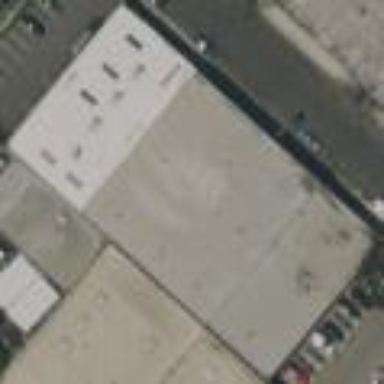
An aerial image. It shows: Warehouse.